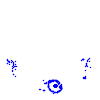
Particle: proton